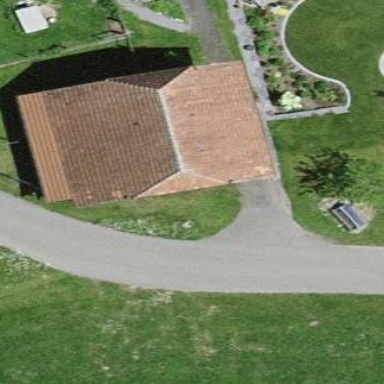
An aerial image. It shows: Barn.